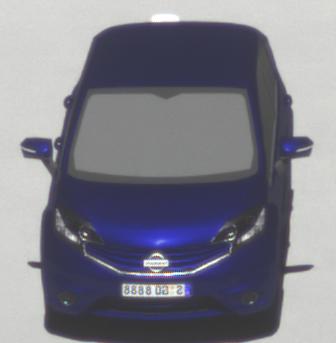
Make: Nissan
Model: Note 1.2
Detailed model: Note (E12) (10/13 - 12/16)
Model produced from: 2013/10
Model produced until: 2015/09
Doors: 5
Color: blue
Road condition: dry road
Daytime: midday
Contrast: high contrast